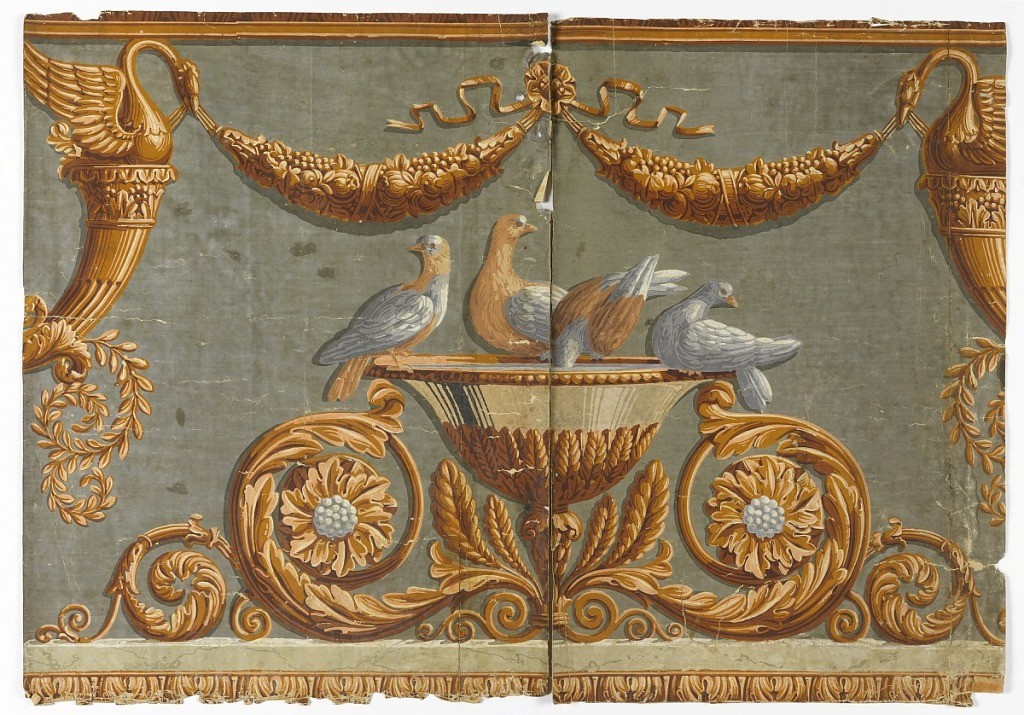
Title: Frieze
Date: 1790–1810
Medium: Block-printed on paper
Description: Central area features urn with four doves sitting on it, underneath floral swags supported by swans, under urn are acanthus rinceau, acanthus banding runs along bottom edge. Printed in yellows and browns on a deep gray ground.